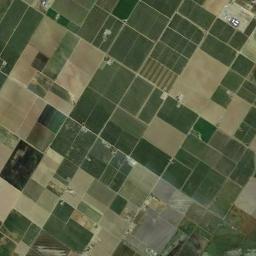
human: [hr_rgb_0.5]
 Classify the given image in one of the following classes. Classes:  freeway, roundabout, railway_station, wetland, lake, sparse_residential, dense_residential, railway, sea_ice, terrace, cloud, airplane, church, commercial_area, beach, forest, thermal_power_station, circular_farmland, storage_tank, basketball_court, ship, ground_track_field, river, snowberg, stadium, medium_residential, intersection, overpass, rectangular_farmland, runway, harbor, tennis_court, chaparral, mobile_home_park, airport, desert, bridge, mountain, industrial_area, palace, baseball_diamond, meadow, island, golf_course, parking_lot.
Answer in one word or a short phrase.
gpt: rectangular_farmland